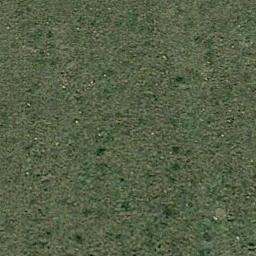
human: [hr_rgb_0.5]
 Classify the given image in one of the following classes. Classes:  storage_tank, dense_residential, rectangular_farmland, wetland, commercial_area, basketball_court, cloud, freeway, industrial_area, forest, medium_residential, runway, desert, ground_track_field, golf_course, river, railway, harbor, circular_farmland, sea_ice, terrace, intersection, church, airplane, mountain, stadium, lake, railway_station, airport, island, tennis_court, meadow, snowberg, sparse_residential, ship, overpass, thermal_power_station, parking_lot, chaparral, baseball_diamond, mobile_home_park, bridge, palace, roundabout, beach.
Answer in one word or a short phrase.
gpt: meadow